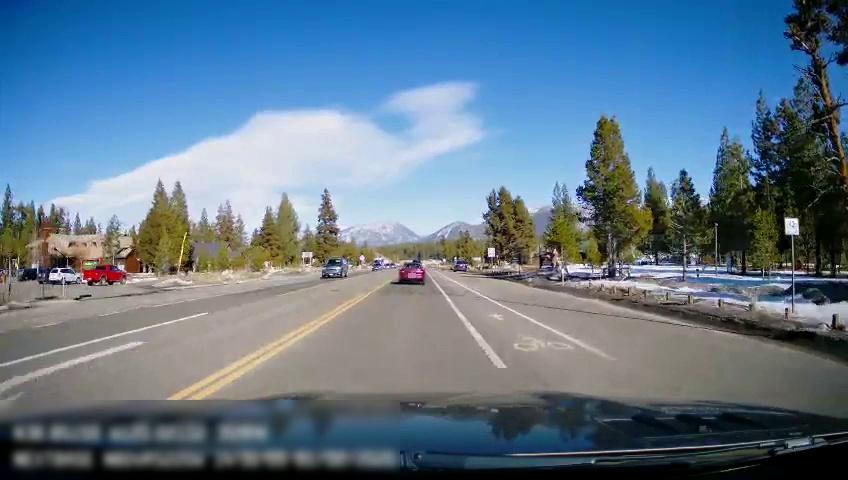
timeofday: Day
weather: Sunny
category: Drivable Space
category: Vehicles | Car
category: Vehicles | SUV
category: Vehicles | SUV
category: Vehicles | Car
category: Vehicles | Bus
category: Vehicles | Car
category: Vehicles | Car
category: Vehicles | SUV
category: Vehicles | Truck
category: Lanes | Current Lane
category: Lanes | Alternate Lane
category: Lanes | Current Lane
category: Lanes | Opposite Lane
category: Lanes | Opposite Lane
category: Traffic | Signs
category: Traffic | Signs